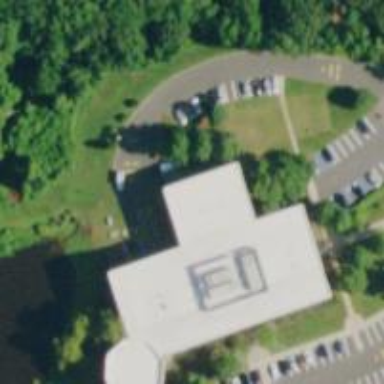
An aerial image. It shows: Part of building.